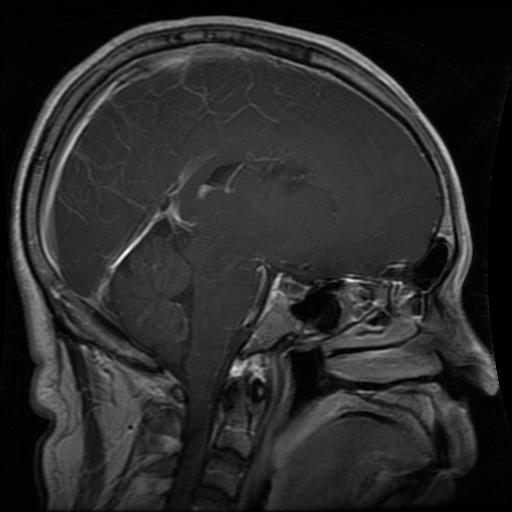
Label: glioma